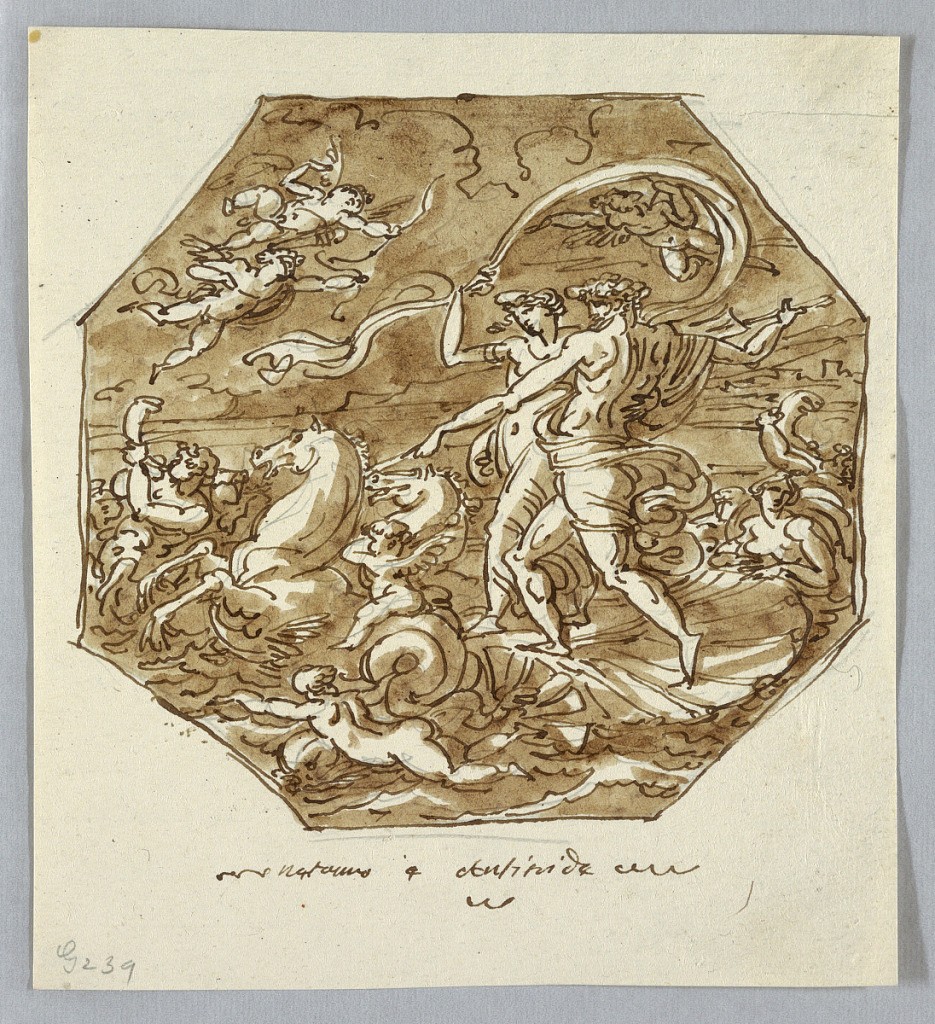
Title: Drawing
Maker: Felice Giani, Italian, 1758–1823
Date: About 1810
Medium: Pen and brown ink with brown wash (iron gall ink) and traces of graphite
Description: V.R. Octagon ??? The two stand in a shell which is drawn by two sea horses toward left. A putto rides upon a horse. Two flying Cupids aim their bows at the couple who are accompanied by sea folk.